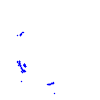
Particle: pion